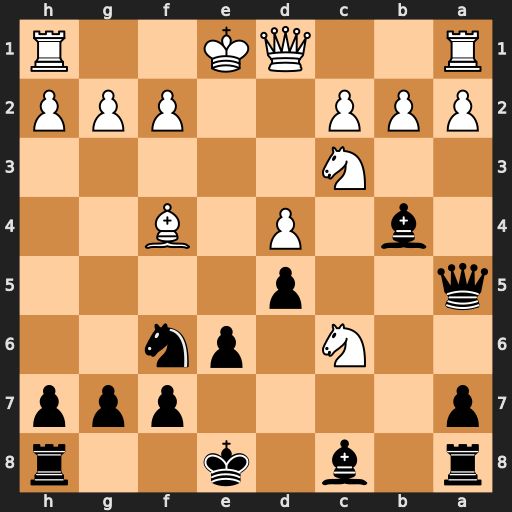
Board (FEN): r1b1k2r/p4ppp/2N1pn2/q2p4/1b1P1B2/2N5/PPP2PPP/R2QK2R
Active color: b
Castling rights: KQkq
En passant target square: -
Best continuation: Bxc3+ bxc3 Qxc3+